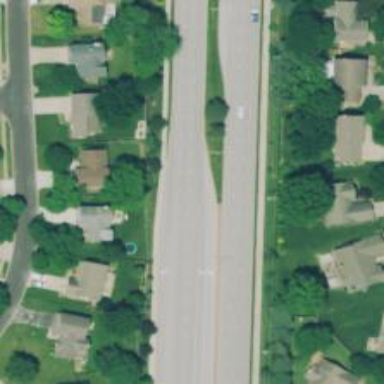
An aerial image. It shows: Road with dash markings.